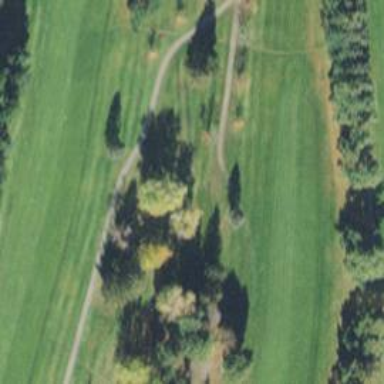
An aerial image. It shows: Pathway for golfing.